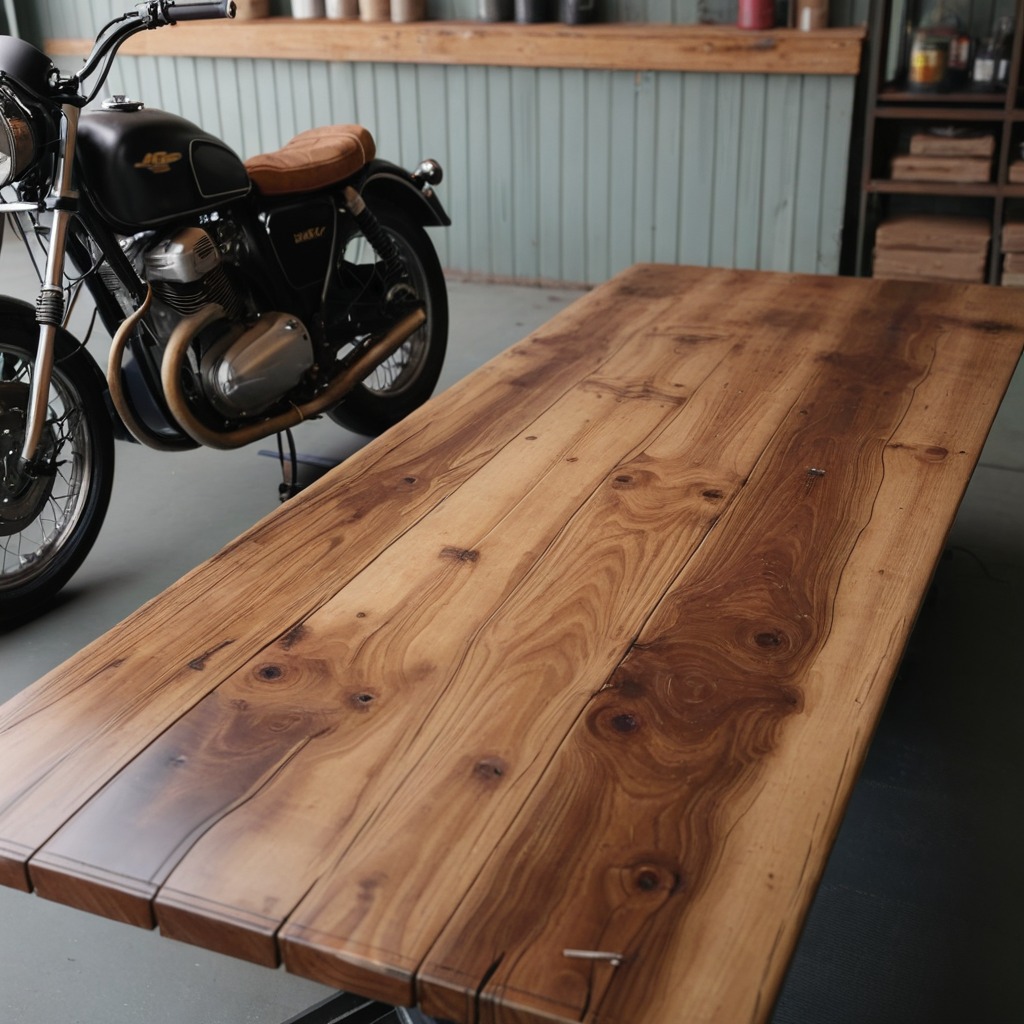
A metal screw is lying on the oil-spilled wooden table in a vintage motorcycle garage.